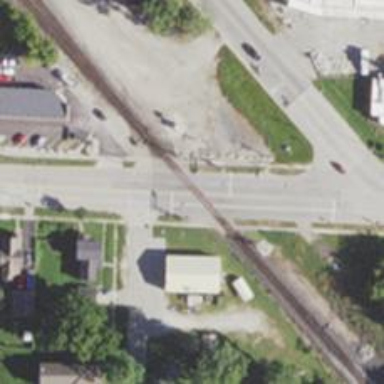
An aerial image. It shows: Level crossing along the railway.